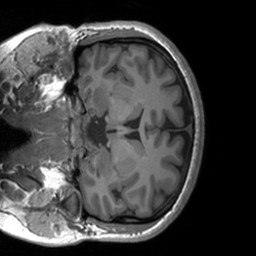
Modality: T1w
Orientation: coronal
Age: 26
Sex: female
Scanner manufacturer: siemens
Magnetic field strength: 3 T
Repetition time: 1.9 s
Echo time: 0.00226 s